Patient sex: M
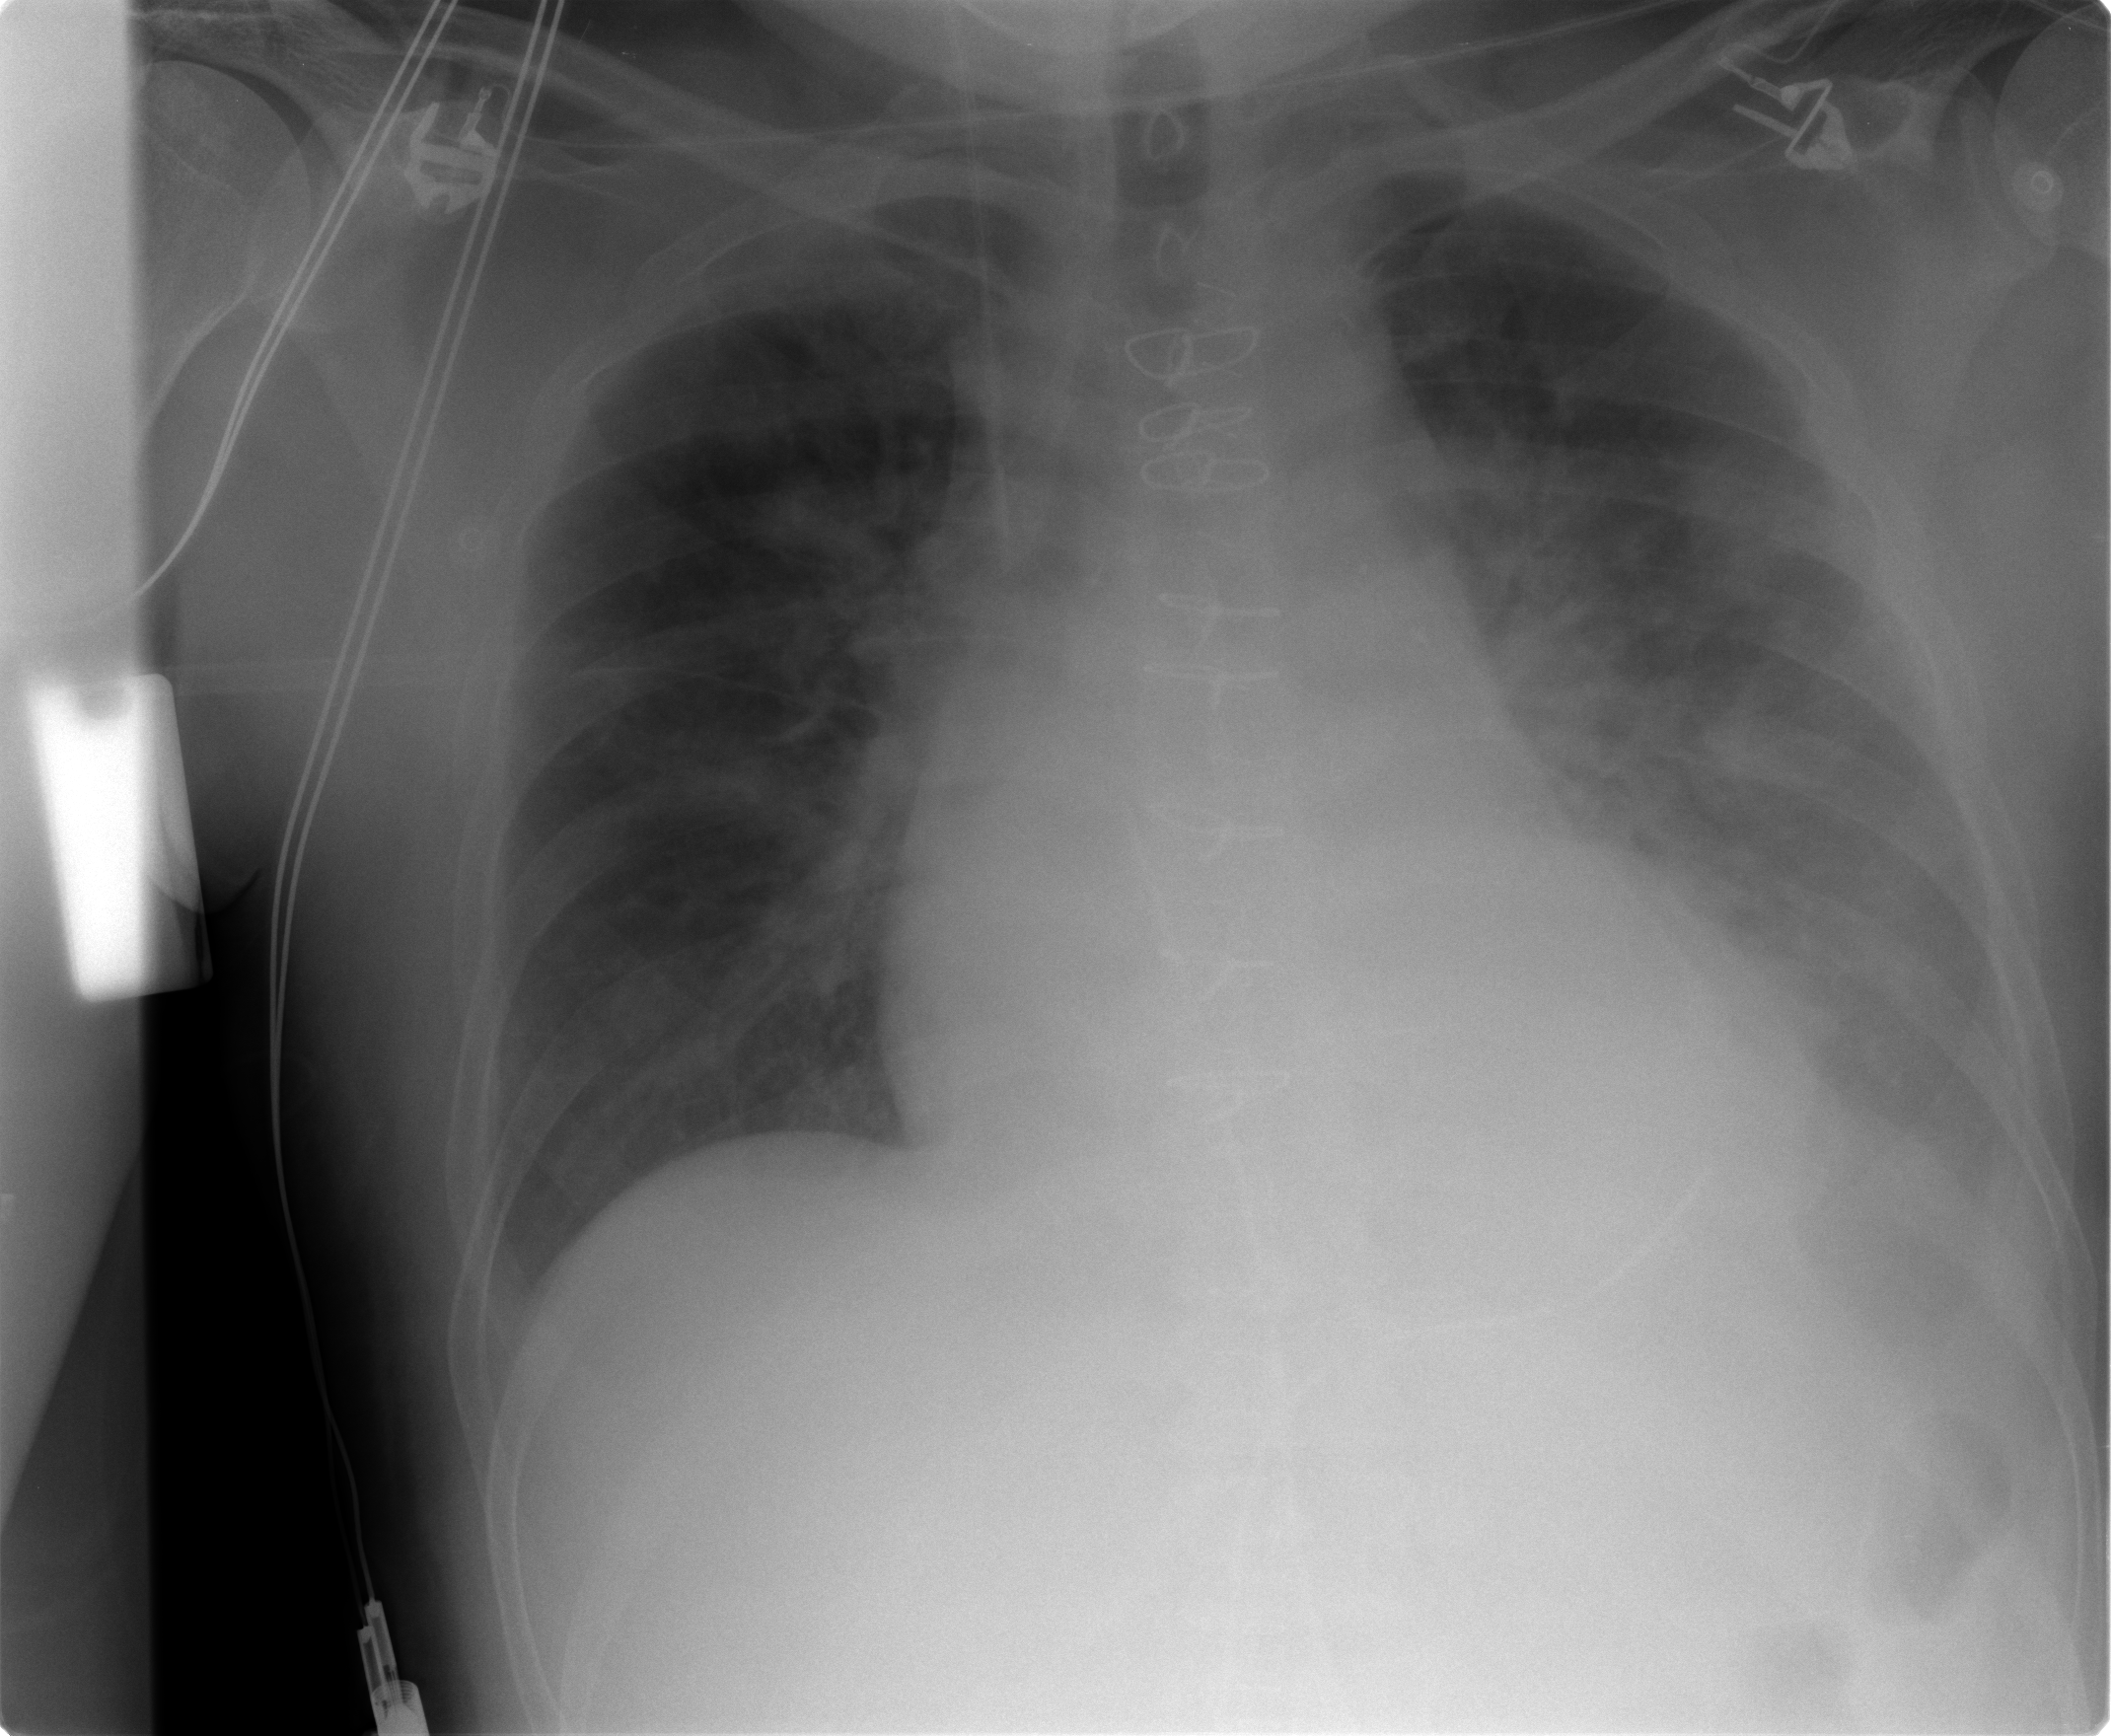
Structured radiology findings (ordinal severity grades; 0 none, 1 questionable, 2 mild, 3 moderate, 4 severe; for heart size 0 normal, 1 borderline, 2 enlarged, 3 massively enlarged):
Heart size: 2
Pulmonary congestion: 2
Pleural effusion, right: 1
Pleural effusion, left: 2
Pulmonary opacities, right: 2
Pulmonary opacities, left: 2
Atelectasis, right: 0
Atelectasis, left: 2